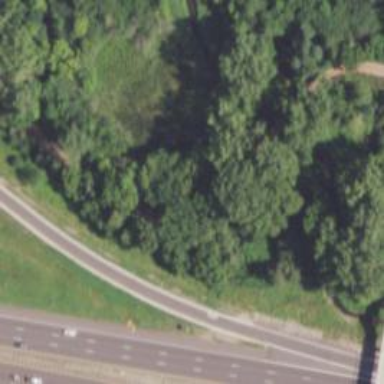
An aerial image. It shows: Bridge over cycleway with excellent trail visibility.